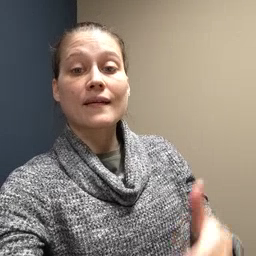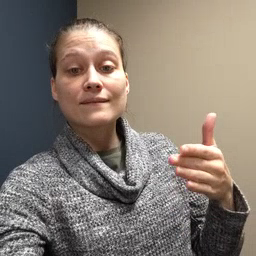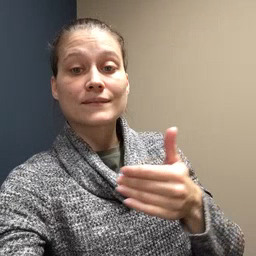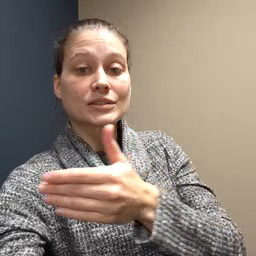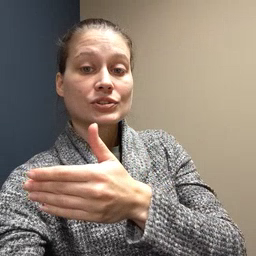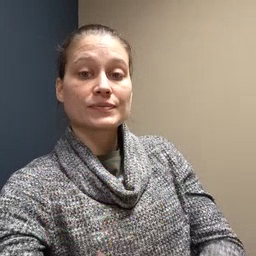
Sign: fish